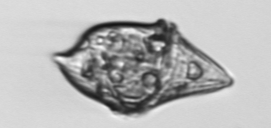
Label: Gyrodinium